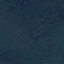
Land use / land cover class: Forest